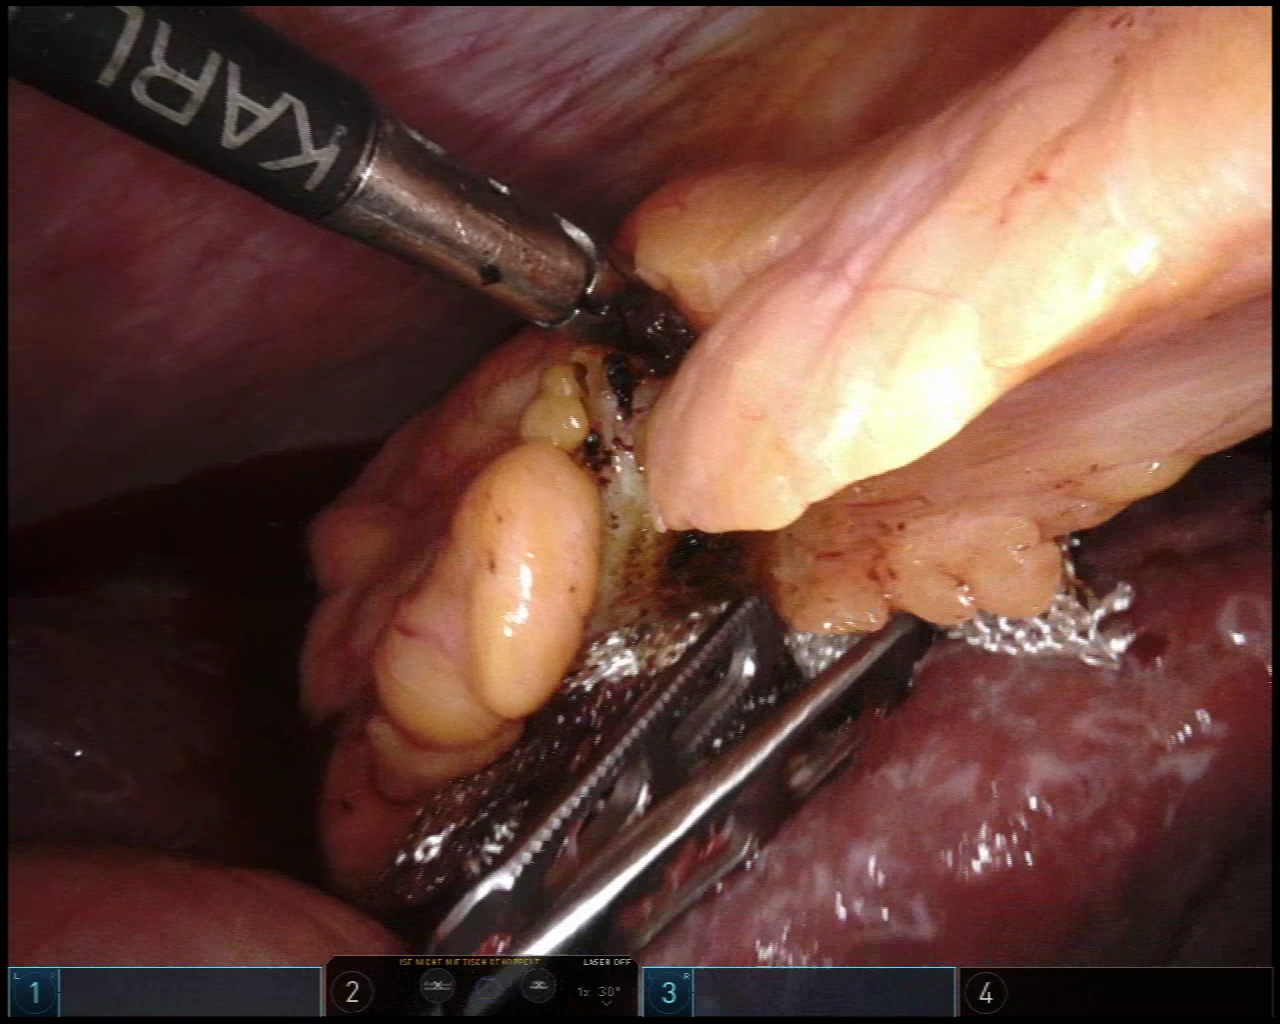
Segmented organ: liver
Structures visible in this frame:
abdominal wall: yes
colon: no
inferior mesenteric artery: no
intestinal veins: no
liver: yes
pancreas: no
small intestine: no
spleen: no
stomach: no
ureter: no
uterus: no
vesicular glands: no